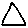
Label: triangle